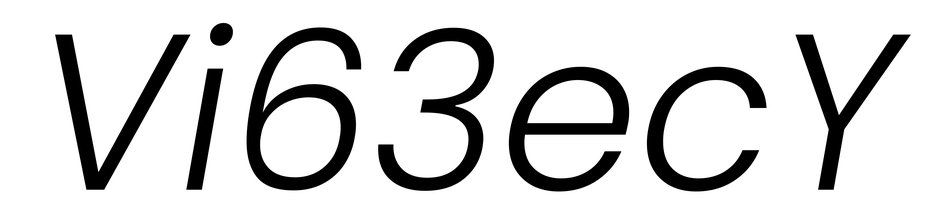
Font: Poppins-LightItalic